Question: Heres three questions for you!
1. Is it possible to revoke an active SAS URI without refreshing storage key or using Stored Access Policy?
In my application, all users share the same blob container. Because of this, using stored access policy, (max 5 per container), or refreshing storage key, (will result in ALL SAS URI'S being deleted), is not an option for me.
1. Is it possible to show custom errors if the SAS URI is incorrect or expired?
This is the default page:

1. If I let users create their own SAS URI for uploading/downloading, do I need to think about setting restrictions? Can this be abused? Currently, in my application, there are restrictions on how much you are allowed to upload, but no restrictions on how many SAS URIS you are allowed to create. Users can aquire how many SAS URIS as they like as long as the don't complete their upload or exceed the allowed stored bytes. How does real filesharing websites deal with this? How much does a SAS URI cost to create?
- Clarification of .
Before you can upload or download a blob you must first get the SAS URI. I was wondering if it's "expensive" to create a SAS URI. Imagine a user exploiting this, creating a SAS URI over and over again without finishing the upload/download.
I was also wondering how real filesharing websites deal with this. It's easy to store information about how much storage the user is using and with that information put restrictions etc, but... If a user keeps uploading files to 99% and then cancel and restarts again and do the same thing, i imagine it would cost alot for the host
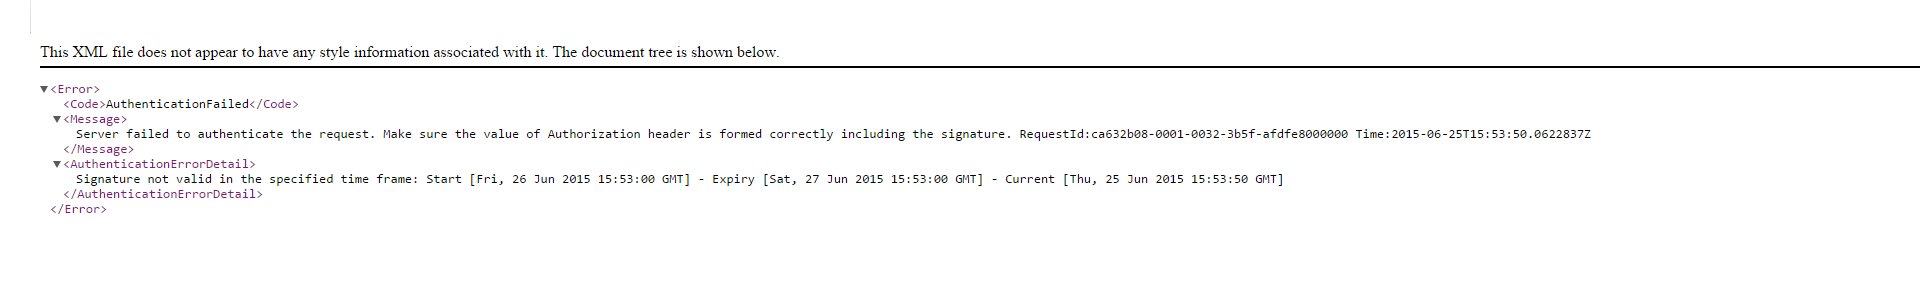
Answer: To answer your questions:
1. No, ad-hoc SAS tokens (i.e. tokens without Storage Access Policy) can't be revoked other than changing the storage key or access policy.
2. No, at this time it is not possible to customize error message. Standard error returned by storage service will be shown.
3. You need to provide more details regarding 3. As it stands, I don't think we have enough information to comment.
Regarding your question about how expensive creating a SAS URI is, one thing is that creating a SAS URI does not involve making a REST API call to storage service so there's no storage transaction involved. So from the storage side, there's no cost involved in creating a SAS URI. Assuming your service is a web application, only cost I could think of is user making call to your service to create a SAS URI.
Regarding your comment about how real file sharing websites deal with it, I think unless someone with a file sharing website answers it, it would be purely speculative.
(My Speculative response :)) If I were running a file sharing website, I would not worry too much about this kind of thing simply because folks don't have time to "mess around" with your site/application. It's not that the users would come to your website with an intention of "let's just upload files till the upload is 99%, cancel the upload and do that again" :). But again, it is purely a speculative response :).